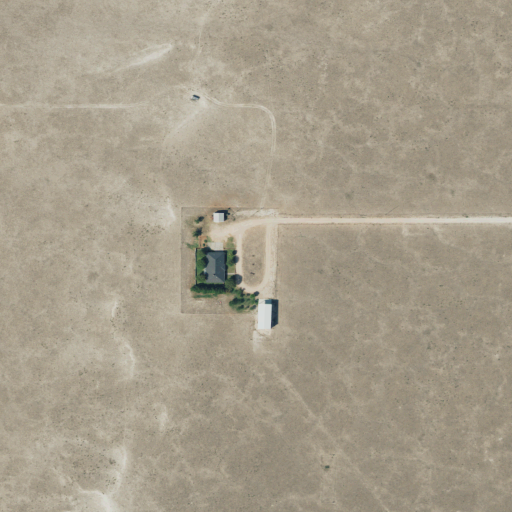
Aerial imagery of mountain in Texas named Mexican Hill containing shrub, grassland, and open development